Interaction volume radius: 5 \u00c5
Interaction volume height: 25 \u00c5
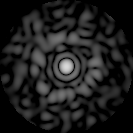
Disorder parameter: 0.8328